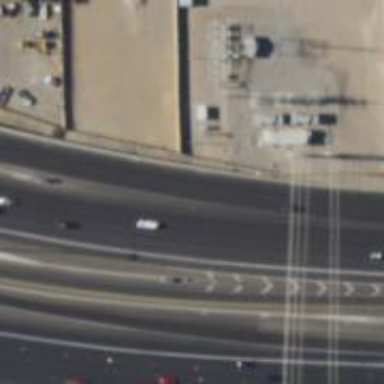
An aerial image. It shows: Asphalt motorway.